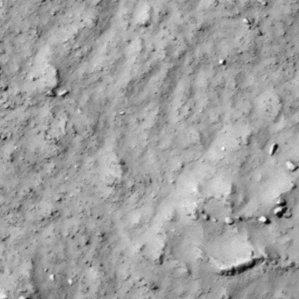
Label: non_frost